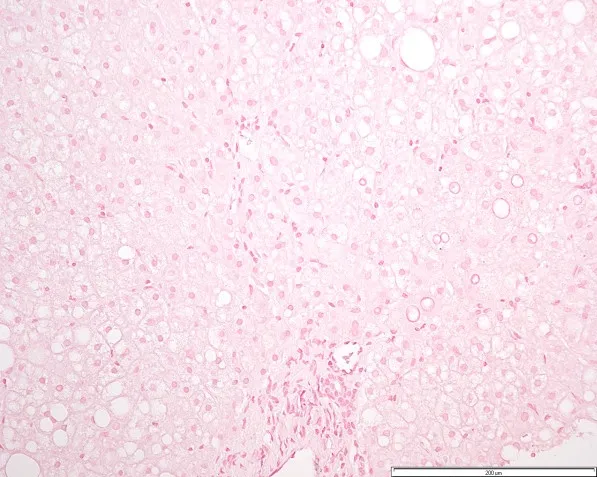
Following venesection (Patient B), there is no histological evidence of residual iron (x20).
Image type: pathology (h&e)